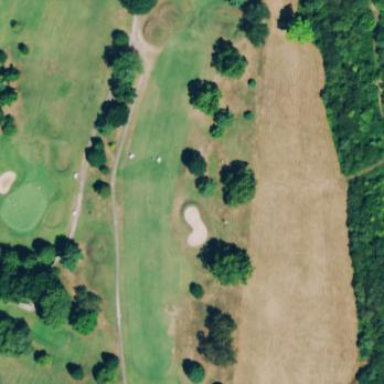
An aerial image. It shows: Scenic golf fairway.